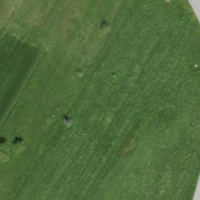
EUNIS habitat code: 25
Species observed at this site:
Lapsana communis